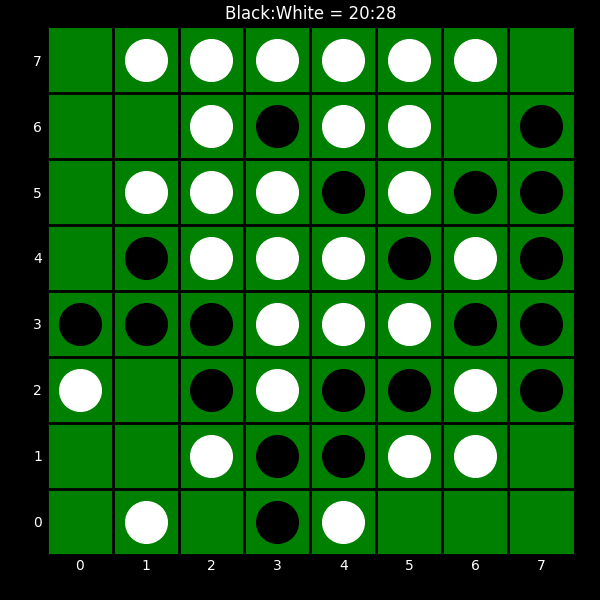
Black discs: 20
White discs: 28